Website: apple
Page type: cart
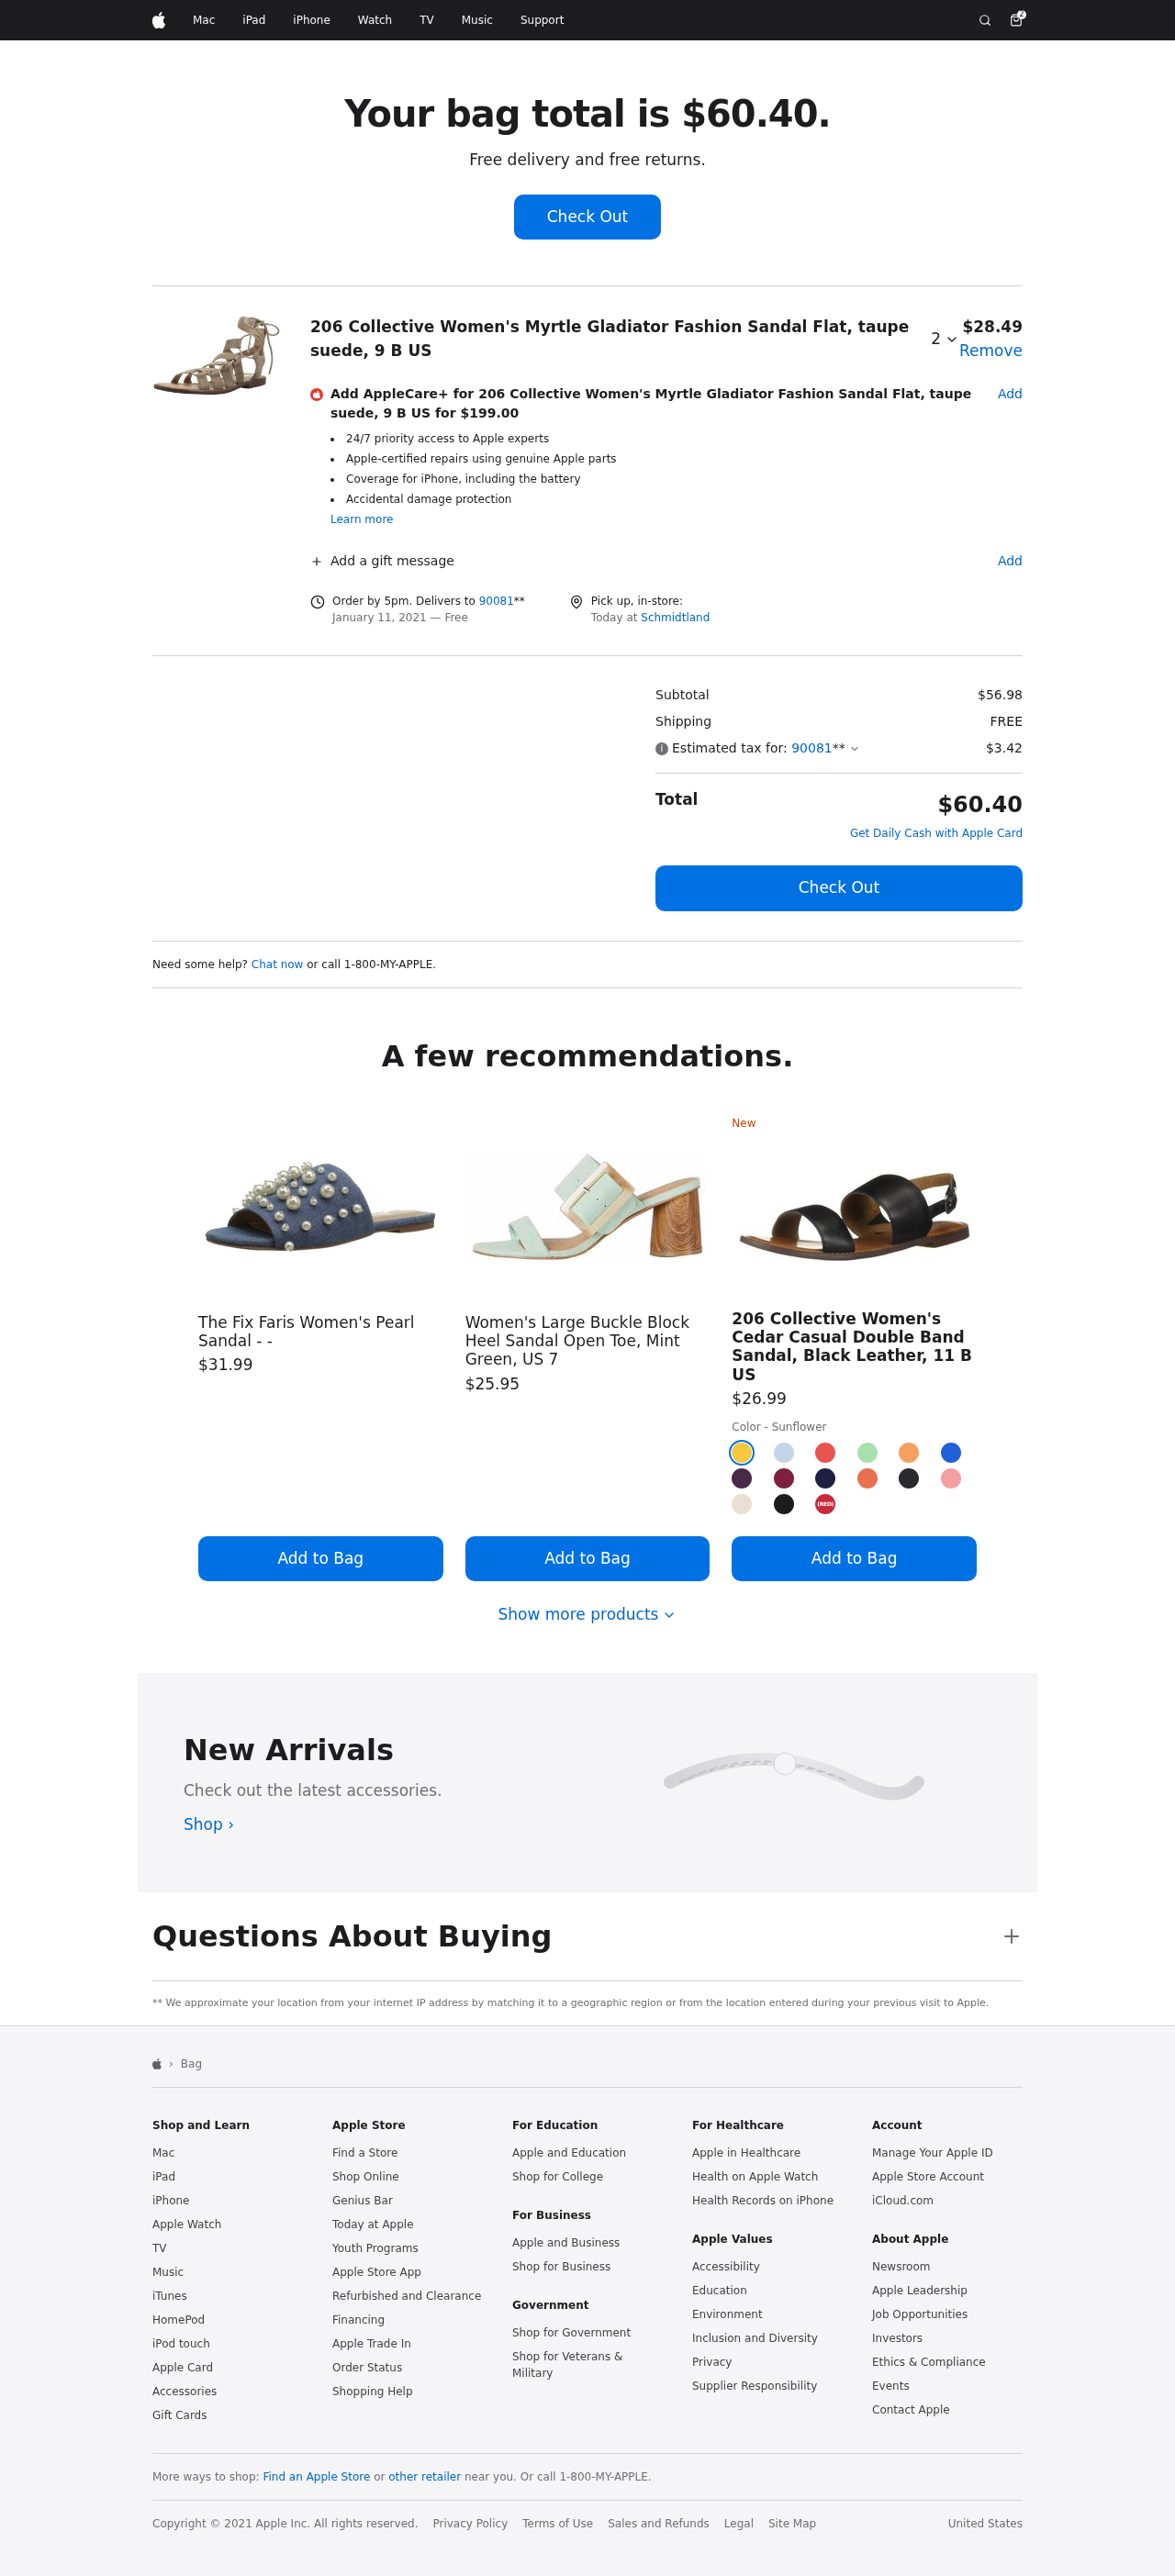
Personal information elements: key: PII_CITY
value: Schmidtland
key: PII_POSTCODE
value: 90081
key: PII_POSTCODE2
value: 90081
Product elements: key: PRODUCT1_NAME
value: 206 Collective Women's Myrtle Gladiator Fashion Sandal Flat, taupe suede, 9 B US
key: PRODUCT1_PRICE
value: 28.49
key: PRODUCT1_QUANTITY
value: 2
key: PRODUCT2_NAME
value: The Fix Faris Women's Pearl Sandal -  -
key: PRODUCT2_PRICE
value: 31.99
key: PRODUCT3_NAME
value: Women's Large Buckle Block Heel Sandal Open Toe, Mint Green, US 7
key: PRODUCT3_PRICE
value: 25.95
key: PRODUCT4_NAME
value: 206 Collective Women's Cedar Casual Double Band Sandal, Black Leather, 11 B US
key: PRODUCT4_PRICE
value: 26.99
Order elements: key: ORDER_NUM_ITEMS
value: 2
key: ORDER_TOTAL
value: $60.40
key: ORDER_SHIPPING_DATE
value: January 11, 2021
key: ORDER_SUBTOTAL
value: $56.98
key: ORDER_SHIPPING_COST
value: FREE
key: ORDER_TAX
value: $3.42